Question: I have following ER and i need to execute following query in Symfony2-Doctrine using Query Builder (join is used only when particular filter is requested)
'''
SELECT *
FROM
'session'
INNER JOIN 'goal' ON ('session'.'id' = 'goal'.'session_id')
WHERE
'goal'.'name' = 'Background Dx' AND
'session'.'gsite_id' = '66361836'
'''

Goal declaration
'''
/**
....
*
* @ORM\Table(name="goal")
* @ORM\Entity
*/
class Goal
{
...
/**
* @var Session
*
* @ORM\ManyToOne(targetEntity="Session")
* @ORM\JoinColumns({
* @ORM\JoinColumn(name="session_id", referencedColumnName="id")
* })
*/
private $session;
...
}
'''
Session class doesn't contain any reference to goal
By reading online documentation it seems that doctrine requires presence of column on entity Session for performing requested join. Is it really so, or there is another way?
My QueryBuilder
'''
$rep = $this->em->getRepository(Session::repositoryName);
$qb = $rep->createQueryBuilder("s");
$qb->setMaxResults(50);
//site
if ($params->site != null){
/** @var Gsite **/
$site = $params->site;
$qb->andWhere($qb->expr()->eq("s.site",":site"))->setParameter("site",$site);
}
if (isset($params->goalName)){
///SOMETHING
....
...
...
}
$query = $qb->getQuery();
$paginator = new Paginator($query);
return $paginator;
'''
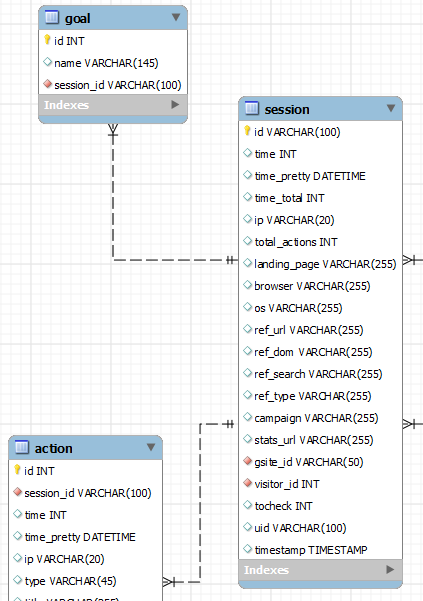
Answer: You don't need reference from Session to Goal to perform a join. However, Doctrine won't know to map Goal data to Session object (so you just won't get it).
'''
$qb->innerJoin('You\YourBundle\Entity\Goal', 'g', Expr\Join::WITH, 's.id = g.session')
->where('g.name = :goalName')->andWhere('s.gsiteId = :gsiteId')
->setParameter('goalName', 'Background Dx')->setParameter('gsiteId', '66361836');
'''
Hope I understand your question correctly.